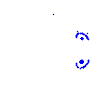
Particle: electron